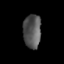
Tissue: lung
Cell type: Epithelial cells
Senescence score: 0.1238
Nuclear area (px): 583
Mean DAPI intensity: 86.523